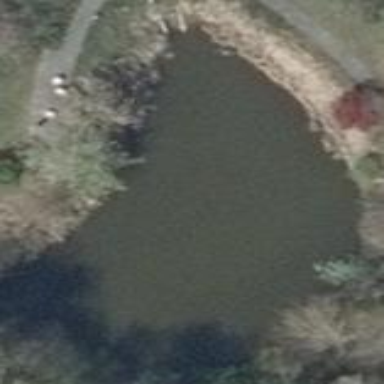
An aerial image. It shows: Peaceful pond surrounded by nature.